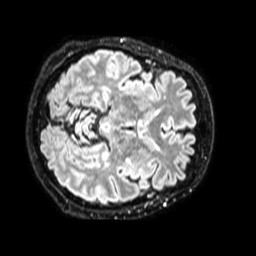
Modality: FLAIR
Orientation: axial
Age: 58
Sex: female
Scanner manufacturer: philips
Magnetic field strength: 1.5 T
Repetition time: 4.8 s
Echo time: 0.3508 s